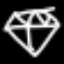
Label: diamond